Question: I have following datatable:

As shown in pic, there are some blank cells in this data table.
I want to remove them and show only the cells with values.
I tried following code but it didnt worked:
'''
For i=0 to dt.Rows.count-1
For j=0 to dt.Column.count-1
if dt.rows(i).tostring()="" then
dt.rows.remove(i)
end if
next
Next
'''
This code does not works. Please help me.
Answer in c# can also help me.
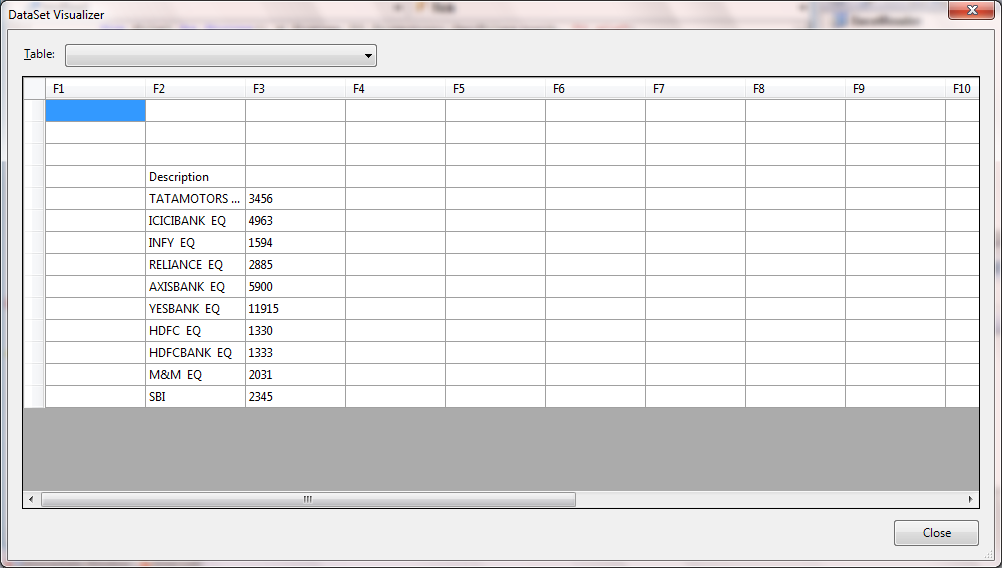
Answer: Ideally you only want to remove a row when ALL of its cells are empty. The algo you have shown will delete the row even if a single cell in it is empty. You should change your code like this:
First remove empty rows:
'''
For i = 0 To dt.Rows.Count - 1
flag = True
For j = 0 To dt.Columns.Count - 1
If Not(dt.Rows(i).IsNull(j)) AndAlso dt.Rows(i)(j).ToString() <> "" Then
flag = False
Exit For
End If
Next
If flag Then dt.Rows(i).Delete()
Next
dt.AcceptChanges()
'''
Now remove empty columns:
'''
For i = 0 To dt.Columns.Count - 1
flag = True
For j = 0 To dt.Rows.Count - 1
If Not(dt.Rows(j).IsNull(i)) AndAlso dt.Rows(j)(i).ToString() <> "" Then
flag = False
Exit For
End If
Next
If flag Then dt.Columns.RemoveAt(i)
Next
dt.AcceptChanges()
'''